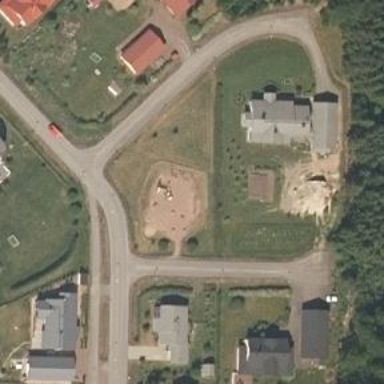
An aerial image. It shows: Playground featuring roundabout.